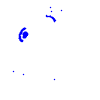
Particle: electron